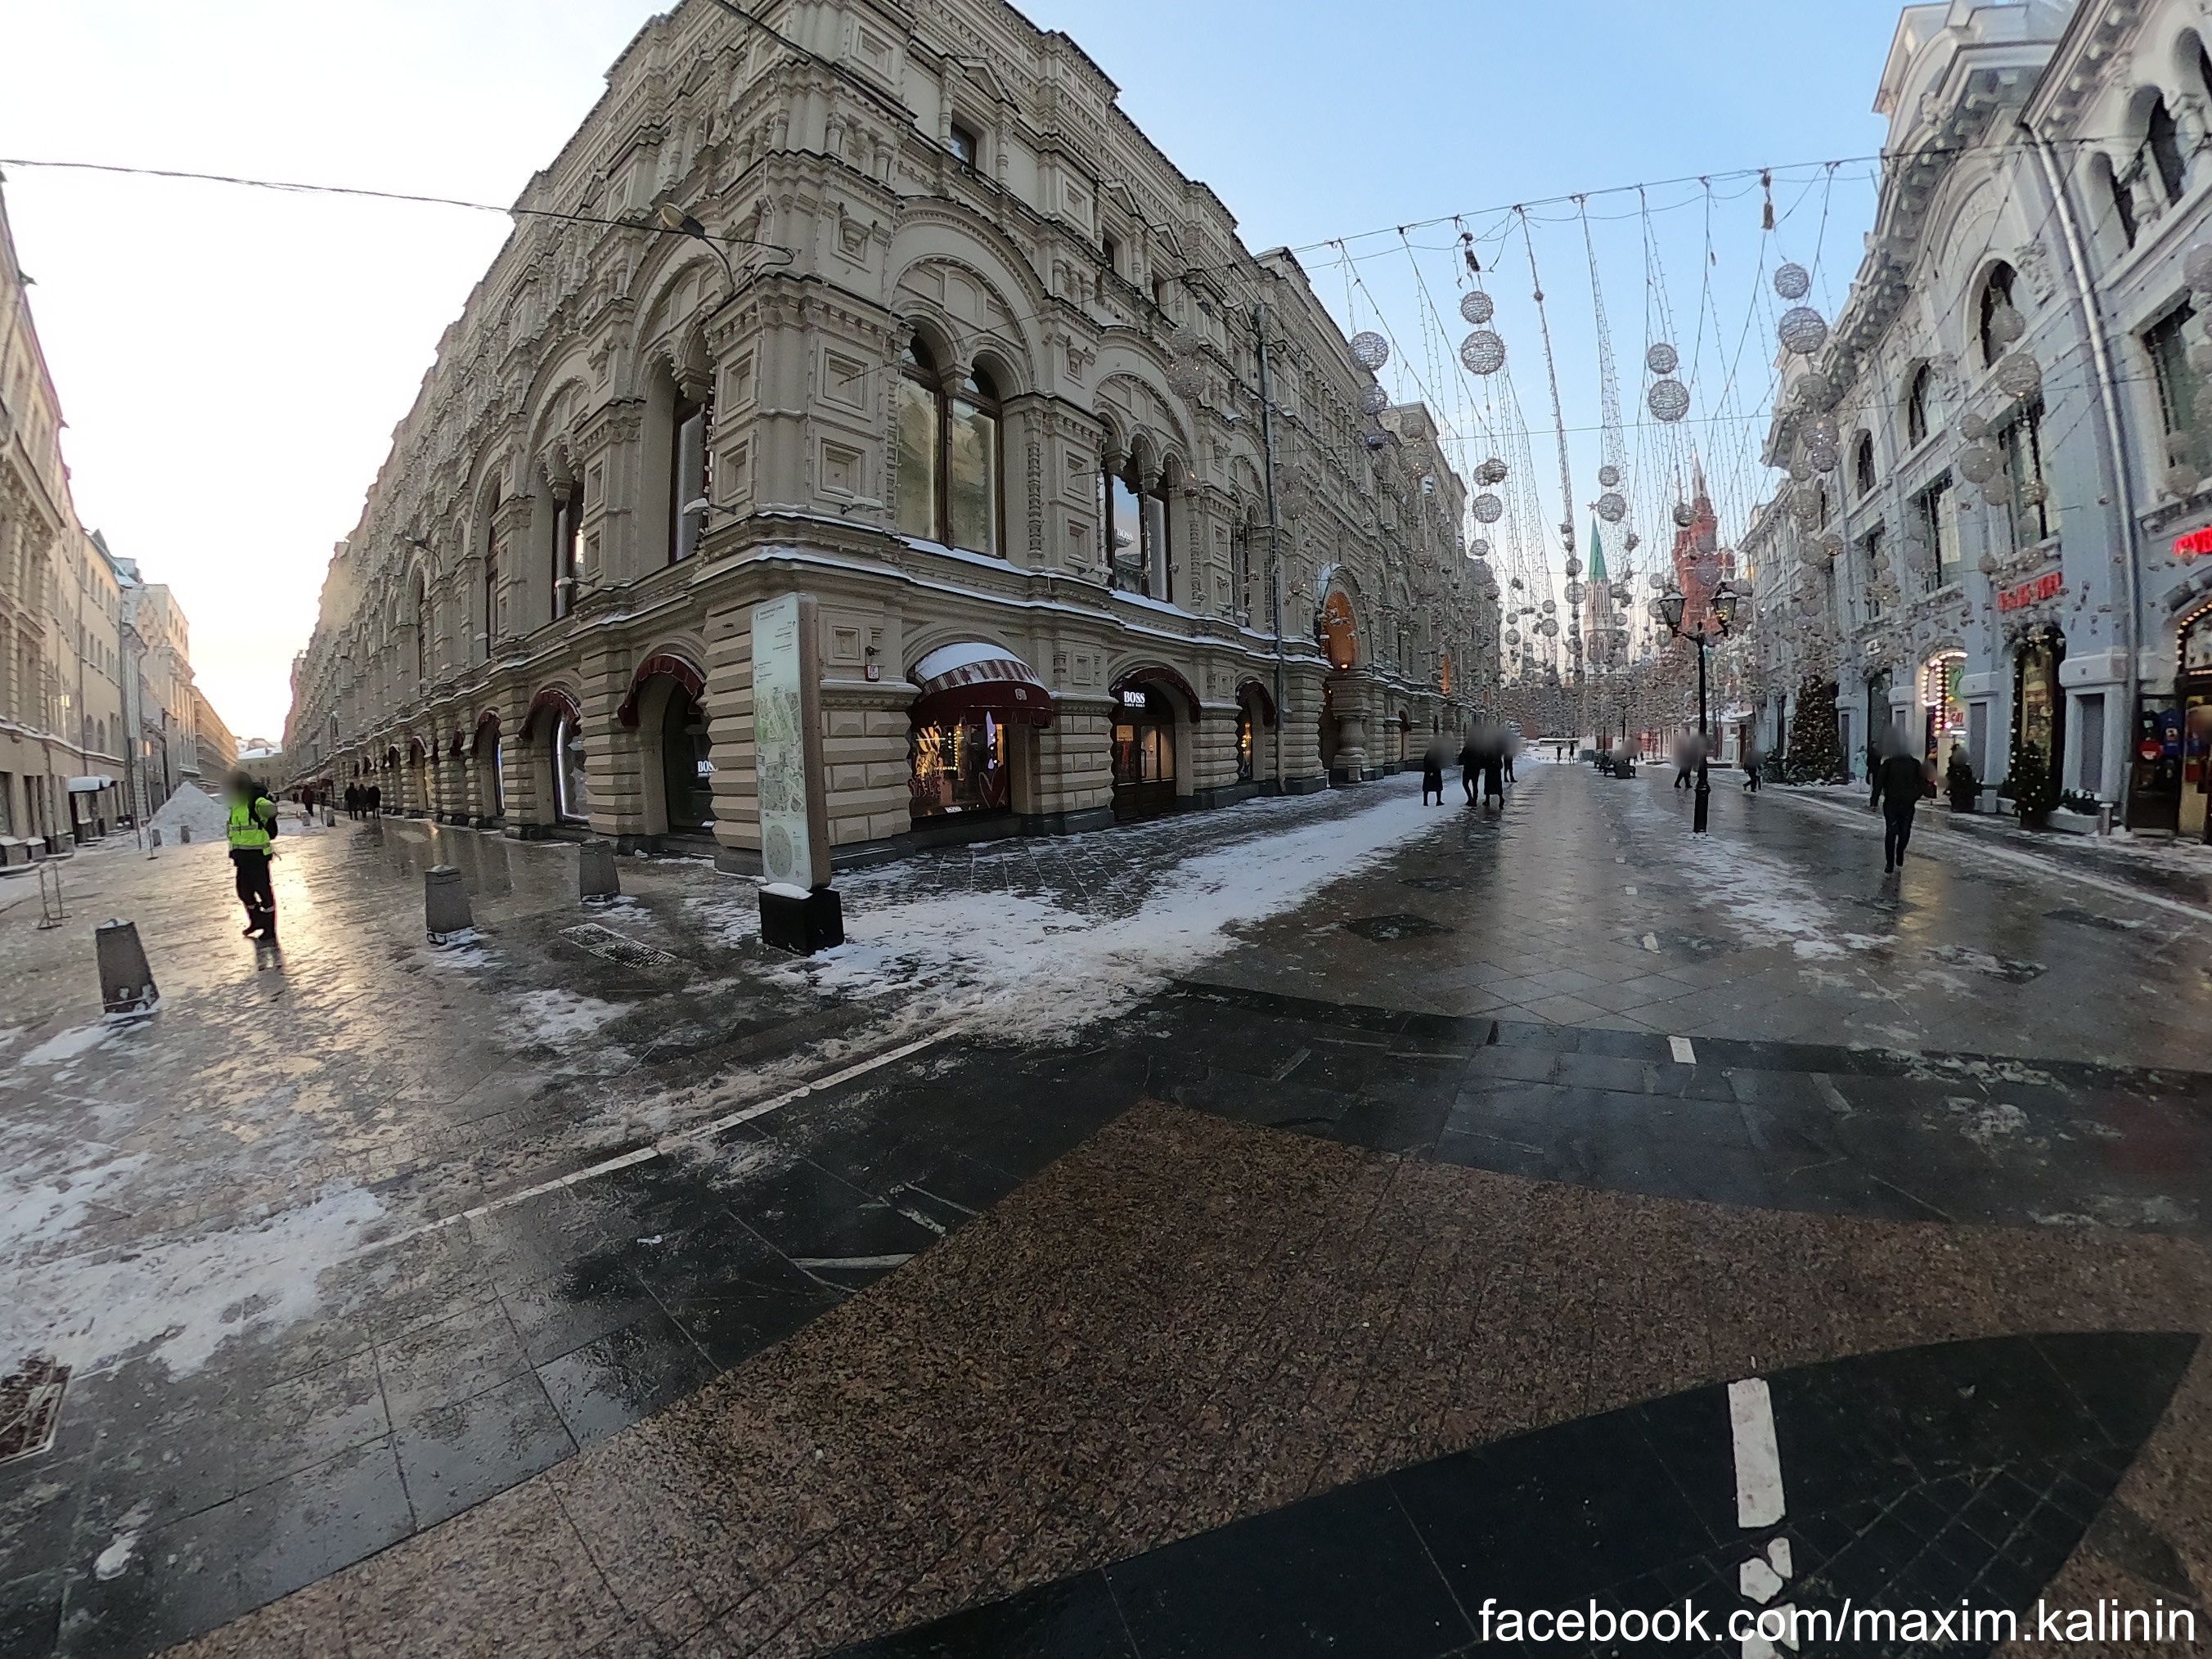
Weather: snowy
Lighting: day
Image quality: good
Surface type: driving surface
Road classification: pedestrian, unclassified
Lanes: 1
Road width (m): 10
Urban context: urban centre
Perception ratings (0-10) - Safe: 8.52, Lively: 7.79, Beautiful: 3.61, Boring: 2.78, Depressing: 6.99, Wealthy: 9.09